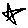
Label: star